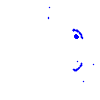
Particle: pion